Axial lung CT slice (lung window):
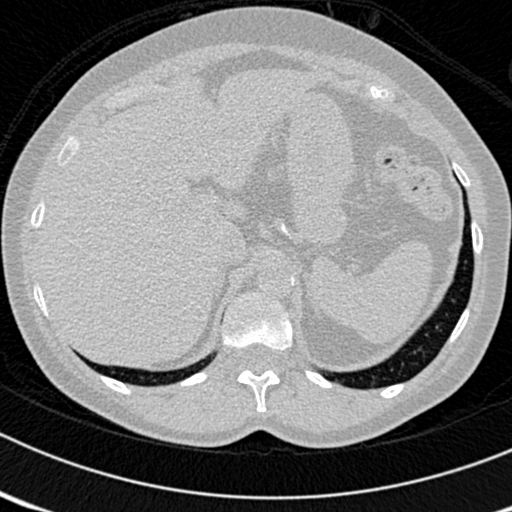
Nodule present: no